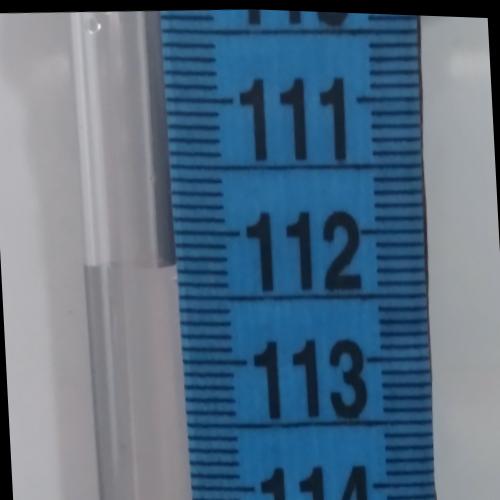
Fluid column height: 112.3 cm